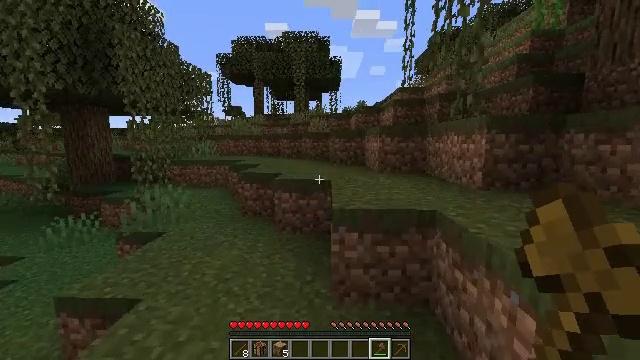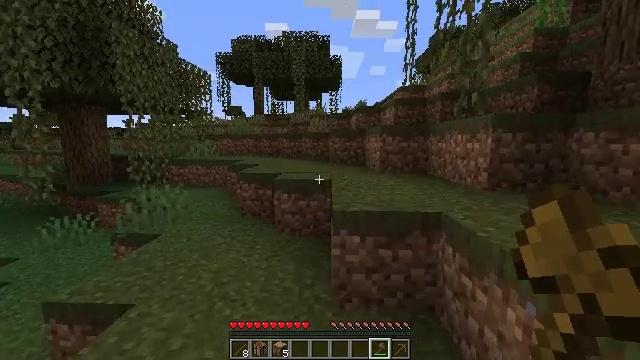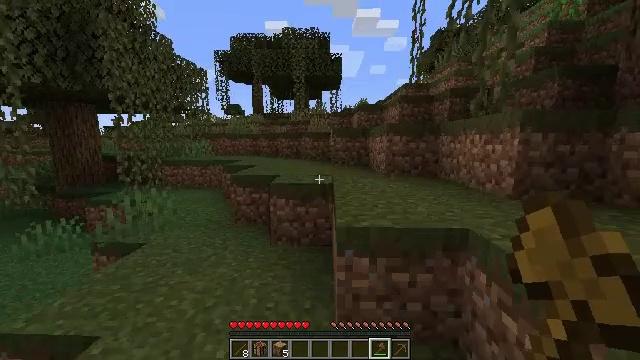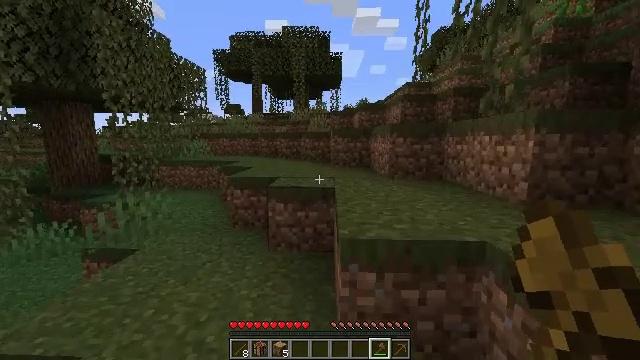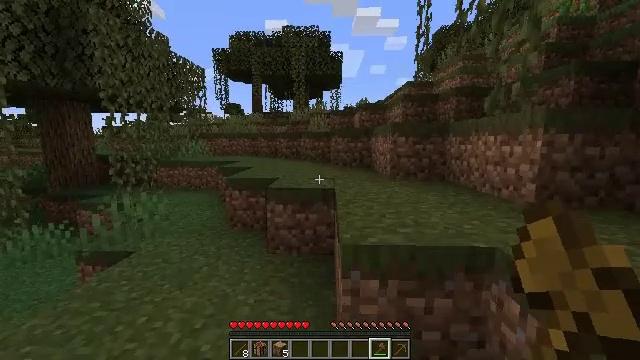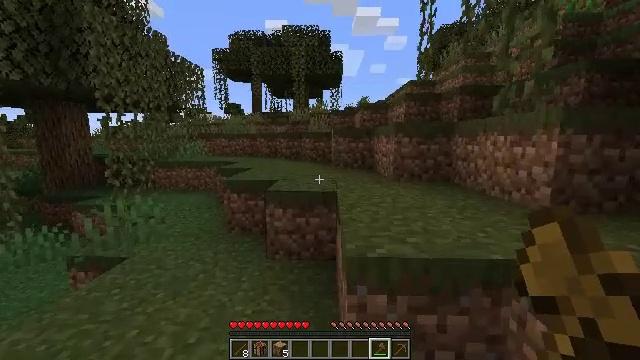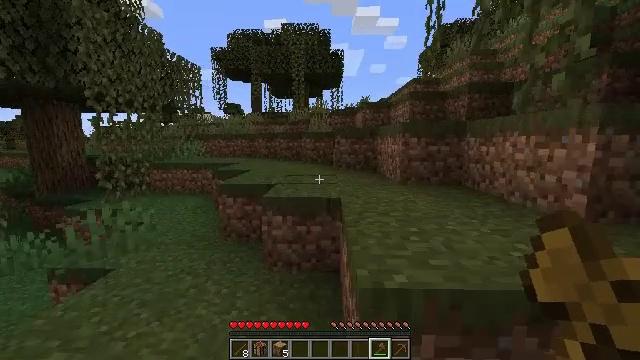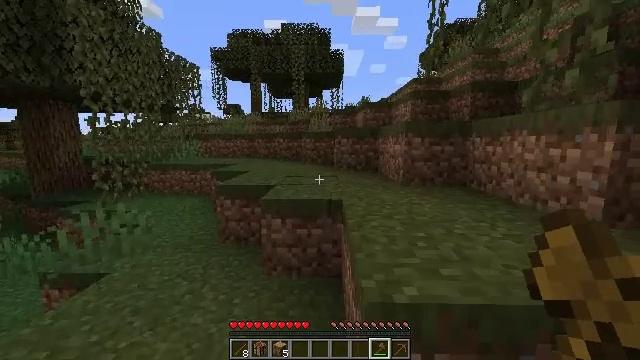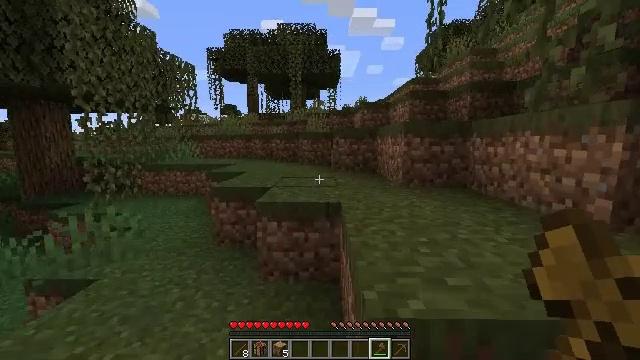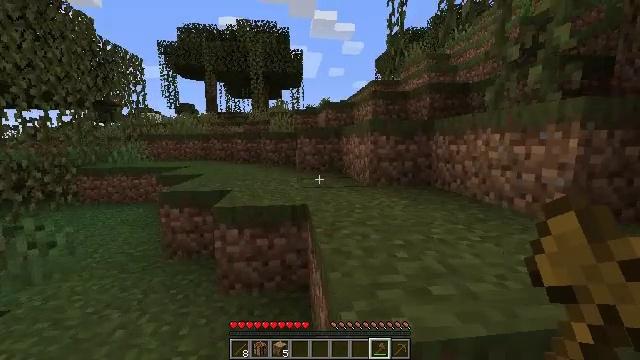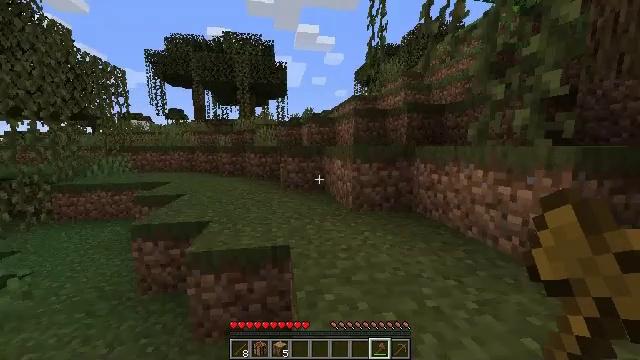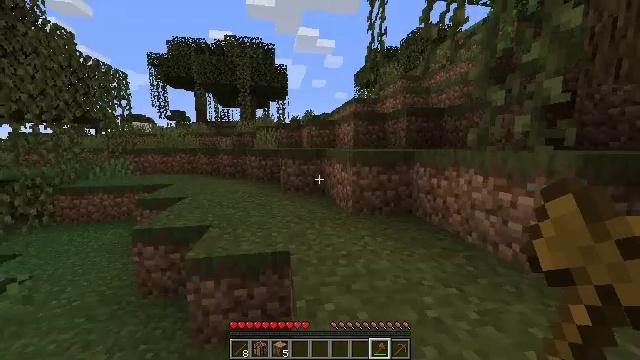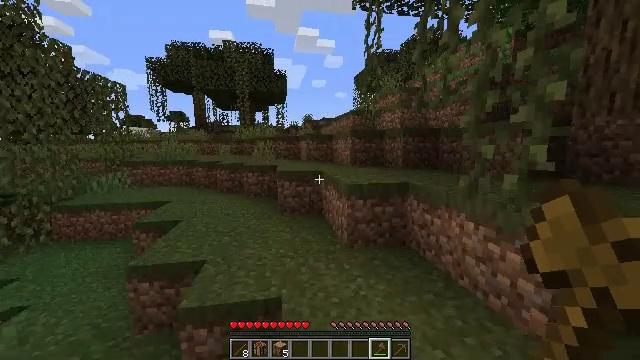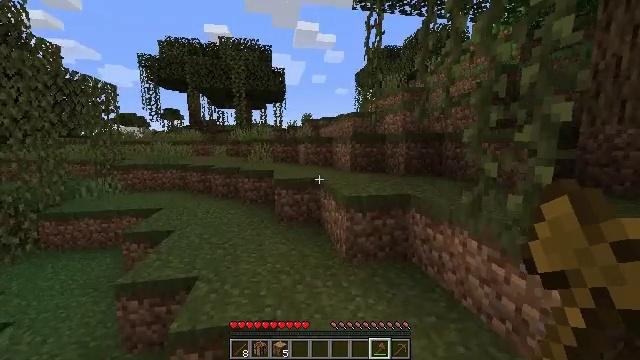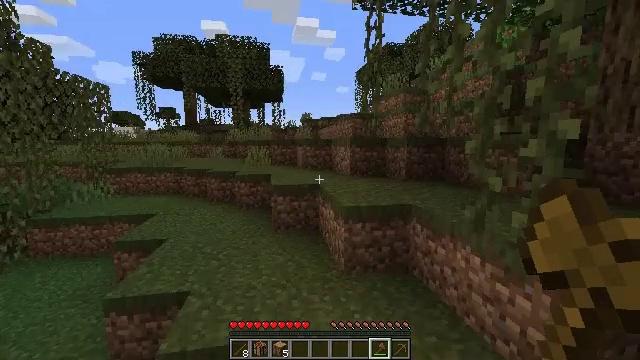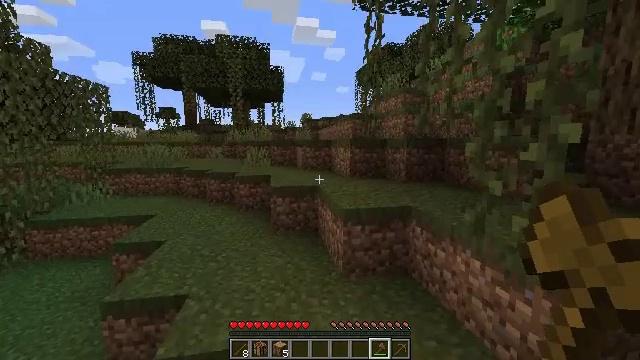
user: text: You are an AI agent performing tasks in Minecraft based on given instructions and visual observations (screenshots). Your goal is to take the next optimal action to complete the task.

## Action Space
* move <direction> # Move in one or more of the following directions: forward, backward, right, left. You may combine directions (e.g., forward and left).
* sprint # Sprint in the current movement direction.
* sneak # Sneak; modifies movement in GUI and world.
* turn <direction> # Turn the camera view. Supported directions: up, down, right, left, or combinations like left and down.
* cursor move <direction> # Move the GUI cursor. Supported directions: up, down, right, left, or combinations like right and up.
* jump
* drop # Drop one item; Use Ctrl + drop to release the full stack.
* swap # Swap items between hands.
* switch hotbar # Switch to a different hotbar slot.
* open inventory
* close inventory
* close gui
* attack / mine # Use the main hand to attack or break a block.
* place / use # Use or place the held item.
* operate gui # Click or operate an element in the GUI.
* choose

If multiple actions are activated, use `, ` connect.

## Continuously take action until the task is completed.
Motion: motion action
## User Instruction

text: Break the block to gather lily of the valley.
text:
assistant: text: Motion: move forward
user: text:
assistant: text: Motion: move forward
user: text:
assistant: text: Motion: move forward
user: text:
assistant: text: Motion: no_op
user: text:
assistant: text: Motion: move forward
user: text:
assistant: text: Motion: move forward
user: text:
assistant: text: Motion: move forward
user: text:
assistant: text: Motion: no_op
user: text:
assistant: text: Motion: move forward, turn right
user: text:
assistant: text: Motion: move forward, turn right, jump
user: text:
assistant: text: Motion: move forward, jump
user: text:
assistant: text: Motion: move forward, jump
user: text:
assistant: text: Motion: move forward, jump
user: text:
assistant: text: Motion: move forward, jump
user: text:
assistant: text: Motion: move forward
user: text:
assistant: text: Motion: move forward
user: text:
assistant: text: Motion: move forward
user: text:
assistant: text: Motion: move forward, turn left
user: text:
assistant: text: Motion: move forward, turn left
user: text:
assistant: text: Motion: no_op
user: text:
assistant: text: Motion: no_op
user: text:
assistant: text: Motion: move forward
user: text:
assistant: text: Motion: move forward
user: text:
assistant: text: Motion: no_op
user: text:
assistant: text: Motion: move forward
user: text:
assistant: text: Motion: move forward
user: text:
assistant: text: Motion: move forward
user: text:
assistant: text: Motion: move forward
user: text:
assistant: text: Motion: move forward
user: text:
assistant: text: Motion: move forward